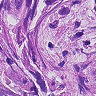
Metastatic tissue present: yes